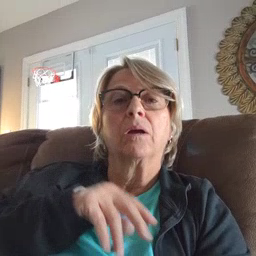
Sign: frog